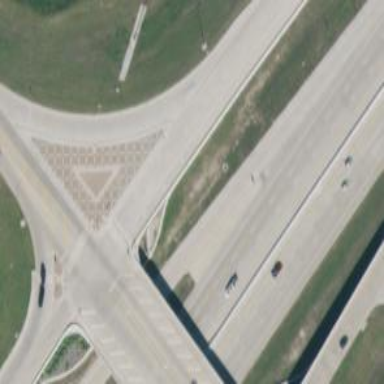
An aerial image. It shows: Tertiary road with asphalt surface and frontage road.